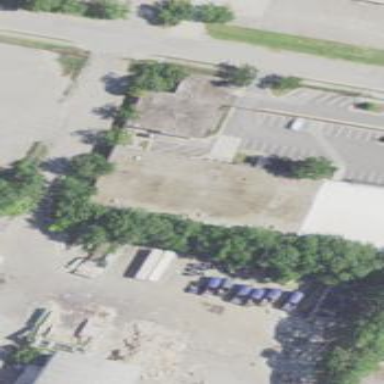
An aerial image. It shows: Commercial building.